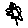
Label: flower